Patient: sex M, age 57
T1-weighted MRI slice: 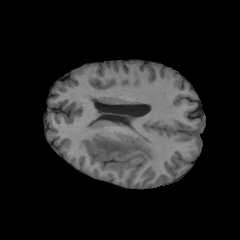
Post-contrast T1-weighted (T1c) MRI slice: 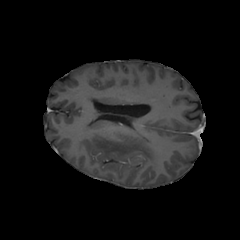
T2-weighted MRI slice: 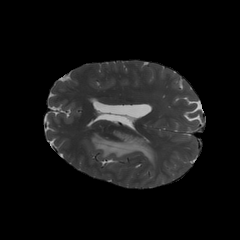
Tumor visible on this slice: yes
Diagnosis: Glioblastoma, IDH-wildtype
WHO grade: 4